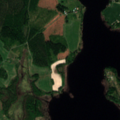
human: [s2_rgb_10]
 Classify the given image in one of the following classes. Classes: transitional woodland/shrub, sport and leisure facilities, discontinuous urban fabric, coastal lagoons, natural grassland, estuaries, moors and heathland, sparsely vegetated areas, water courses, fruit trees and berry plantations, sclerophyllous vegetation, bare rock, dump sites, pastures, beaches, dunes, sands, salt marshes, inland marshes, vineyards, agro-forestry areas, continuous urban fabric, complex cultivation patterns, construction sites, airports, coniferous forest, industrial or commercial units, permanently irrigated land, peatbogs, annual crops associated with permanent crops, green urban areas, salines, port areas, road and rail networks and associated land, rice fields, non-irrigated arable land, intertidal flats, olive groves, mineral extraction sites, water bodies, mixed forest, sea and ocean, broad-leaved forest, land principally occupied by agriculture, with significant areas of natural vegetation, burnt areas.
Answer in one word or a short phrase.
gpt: land principally occupied by agriculture, with significant areas of natural vegetation, coniferous forest, mixed forest, water bodies